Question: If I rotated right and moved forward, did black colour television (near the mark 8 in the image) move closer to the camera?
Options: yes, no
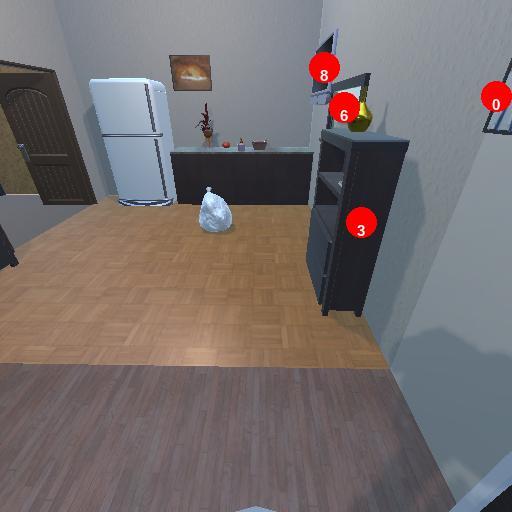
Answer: yes